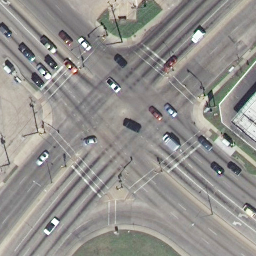
Label: intersection